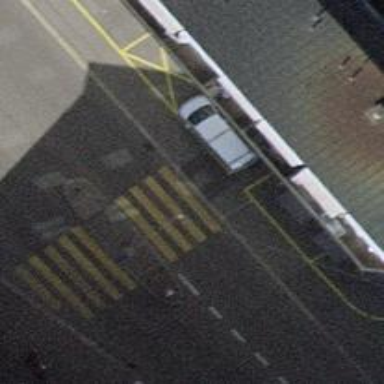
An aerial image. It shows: Kerb barrier.